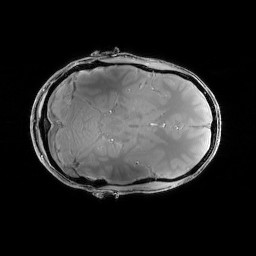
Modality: PDw
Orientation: axial
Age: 30
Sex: female
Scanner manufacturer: siemens
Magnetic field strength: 6.98 T
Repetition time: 1.3 s
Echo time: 0.00231 s